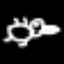
Label: frog